The image is a wavelet scalogram (time versus scale/frequency) of a rolling-element bearing's vibration signal. Based on the visible evidence, which condition applies: normal, inner_race, outer_race, ball?
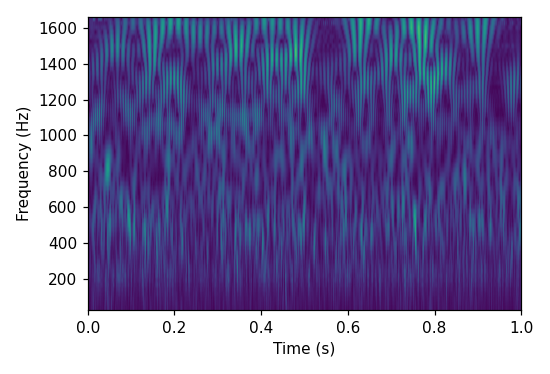
Answer: normal